Current action and preconditions to check: trajectory_clear

Your task: For each precondition in the list above, predict whether it will hold at this action.

Consider the current scene as observed from the mobile robot's camera, and analyze the predicted future states of all dynamic agents (e.g., people, animals, vehicles, or any moving entities) within the NEXT SECOND.

IMPORTANT: Only answer "very likely" if you are absolutely certain—based on strong, clear evidence—that a dynamic agent will violate the precondition in the predicted future state. Do NOT answer "very likely" for unlikely, ambiguous, or low-probability risks.

Ask yourself for each precondition: Is there a high probability, with clear and convincing evidence, that the predicted future states of any dynamic agent will interfere with the predicted future state of the currently executing action within the NEXT SECOND, causing that precondition to fail?

Assess the risk level based on these predictions. Use "likely" or "very likely" if motions create a clear risk of interference.

Use "neutral" or "improbable" if agents are nearby but their predicted paths are clearly diverging or non-conflicting.

Failure Risk Categories: "very improbable", "improbable", "neutral", "likely", "very likely"

Answer Format: Output ONLY the probability_of_failure value from these categories: "very improbable", "improbable", "neutral", "likely", "very likely"

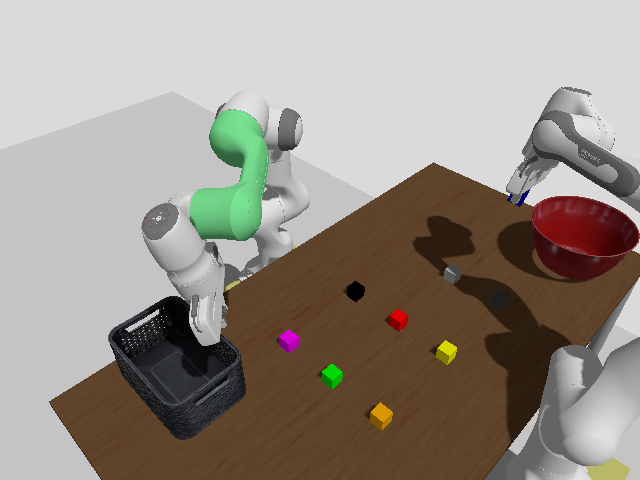

Answer: very improbable